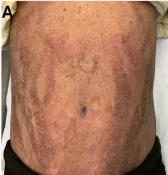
Clinical photographs of the patient at baseline showing erythema and ichthyosis linearis circumflexa like scales over the abdomen.
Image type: medical_photograph (skin_photograph)